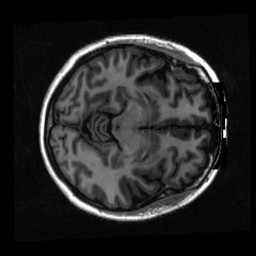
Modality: T1w
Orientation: axial